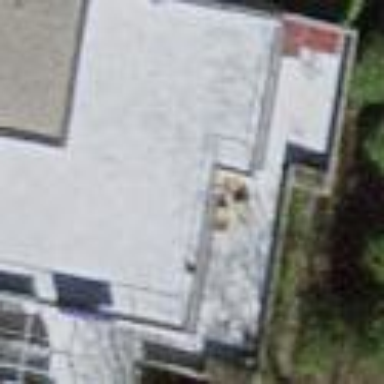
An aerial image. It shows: Building with flat roof.